Question: How many ricochets will a ball launched from (1.0, 1.0) at 20° need to hit the target at (11.0, 9.0)? The ball reflects perfectly off the arena walls and mirror-obstacles.
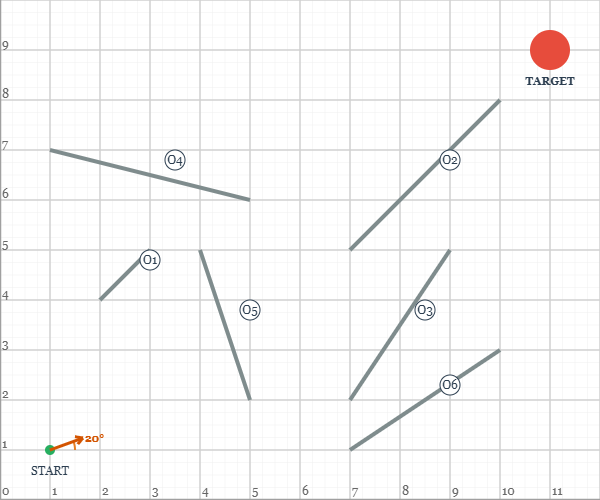
Answer: 11